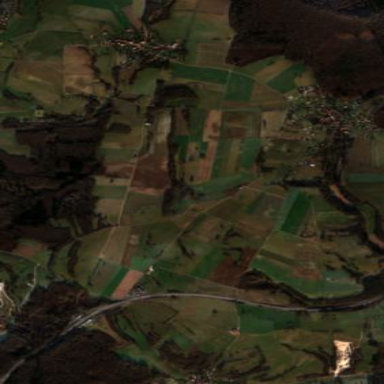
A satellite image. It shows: Picturesque farmland scene.